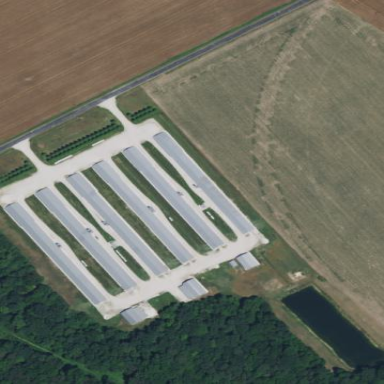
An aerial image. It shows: Farm auxiliary building.